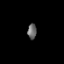
Tissue: prostate
Cell type: Epithelial cells
Senescence score: 0.3593
Nuclear area (px): 131
Mean DAPI intensity: 108.038